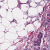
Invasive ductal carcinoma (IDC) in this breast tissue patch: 1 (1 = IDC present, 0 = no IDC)